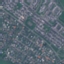
Land use / land cover: Residential